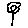
Label: flower